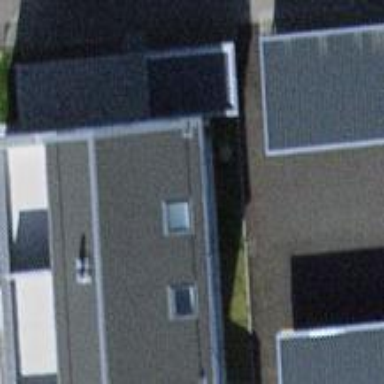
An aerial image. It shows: Semi-detached house.